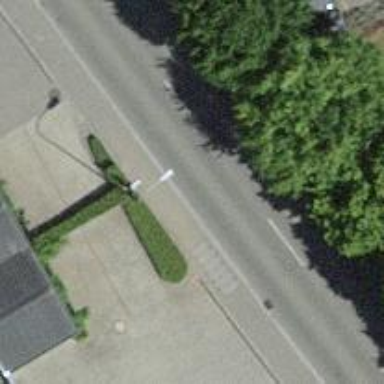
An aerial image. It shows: Bus stop with platform for public transport.